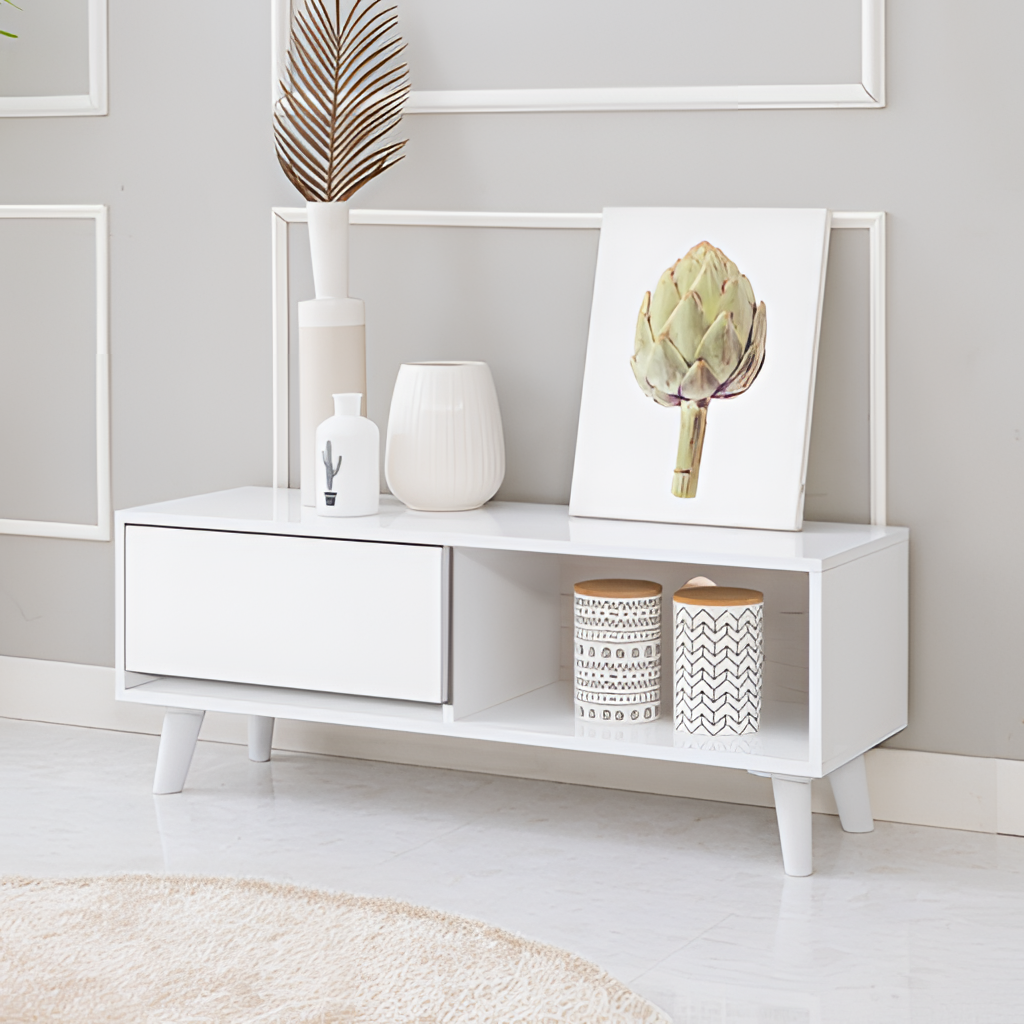
wood console table, living room, gray paint wallpaper, with solid pattern, minimalist, tile flooring, with large square pattern